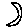
Label: moon